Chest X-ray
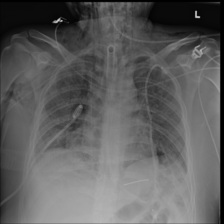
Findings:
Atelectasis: negative
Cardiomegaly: negative
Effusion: negative
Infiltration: negative
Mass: negative
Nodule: negative
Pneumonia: negative
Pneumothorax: positive
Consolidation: negative
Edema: negative
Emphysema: positive
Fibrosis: negative
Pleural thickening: negative
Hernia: negative